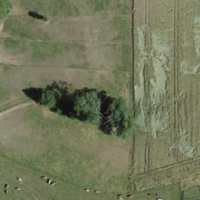
EUNIS habitat code: 52
Species observed at this site:
Aegopodium podagraria